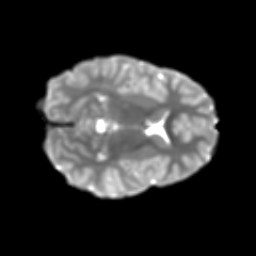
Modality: T2w
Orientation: axial
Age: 9
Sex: female
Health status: ill
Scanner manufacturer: ge
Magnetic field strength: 3 T
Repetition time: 6.752 s
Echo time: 0.079 s